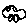
Label: car